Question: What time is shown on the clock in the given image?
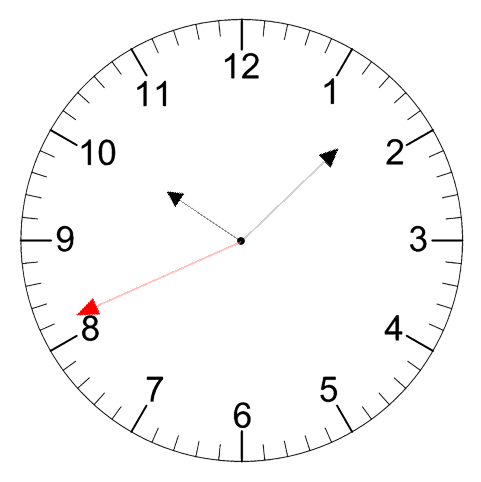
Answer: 10:07:41